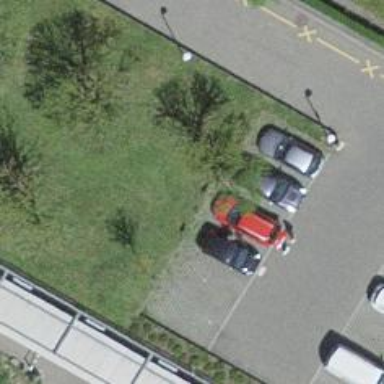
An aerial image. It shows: Car-sharing service available at this location.